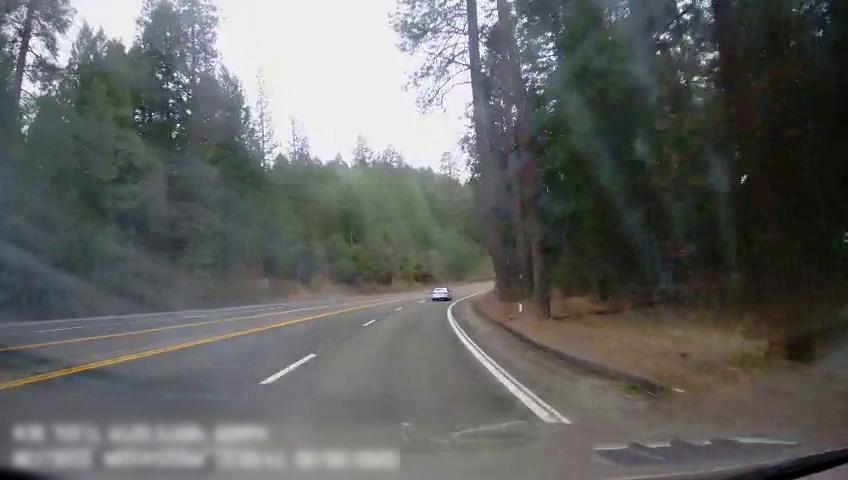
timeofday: Day
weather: Cloudy
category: Drivable Space
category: Vehicles | Car
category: Lanes | Opposite Lane
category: Lanes | Opposite Lane
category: Lanes | Alternate Lane
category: Lanes | Opposite Lane
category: Lanes | Current Lane
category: Lanes | Current Lane